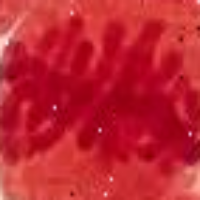
Label: metaphase